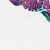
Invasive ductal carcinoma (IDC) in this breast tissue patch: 0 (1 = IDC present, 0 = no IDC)